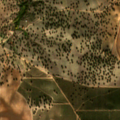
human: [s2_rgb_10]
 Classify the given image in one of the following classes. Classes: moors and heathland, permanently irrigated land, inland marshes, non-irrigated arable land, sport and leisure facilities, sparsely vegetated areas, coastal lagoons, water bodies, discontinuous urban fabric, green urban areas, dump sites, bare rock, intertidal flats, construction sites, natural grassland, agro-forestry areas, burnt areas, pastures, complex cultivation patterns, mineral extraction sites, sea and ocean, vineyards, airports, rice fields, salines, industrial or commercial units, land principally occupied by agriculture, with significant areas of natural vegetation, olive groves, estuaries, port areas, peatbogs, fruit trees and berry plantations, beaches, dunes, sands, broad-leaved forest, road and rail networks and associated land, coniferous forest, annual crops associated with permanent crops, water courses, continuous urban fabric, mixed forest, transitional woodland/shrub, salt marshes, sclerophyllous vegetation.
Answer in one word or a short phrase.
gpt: permanently irrigated land, olive groves, agro-forestry areas, broad-leaved forest